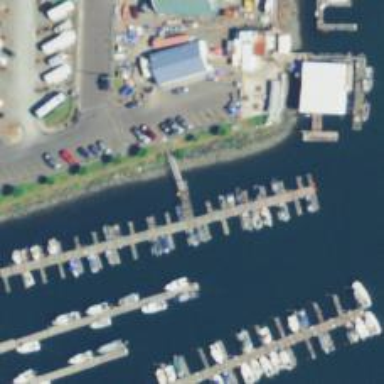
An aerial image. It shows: Man-made pier.